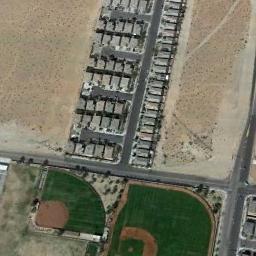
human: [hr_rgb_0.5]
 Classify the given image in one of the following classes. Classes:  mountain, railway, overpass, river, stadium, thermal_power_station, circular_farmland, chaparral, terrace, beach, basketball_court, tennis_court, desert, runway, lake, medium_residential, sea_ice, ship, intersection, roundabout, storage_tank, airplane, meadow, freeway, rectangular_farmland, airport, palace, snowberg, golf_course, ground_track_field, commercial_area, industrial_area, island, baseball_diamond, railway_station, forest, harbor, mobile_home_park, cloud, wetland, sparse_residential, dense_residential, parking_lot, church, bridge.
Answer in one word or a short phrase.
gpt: baseball_diamond